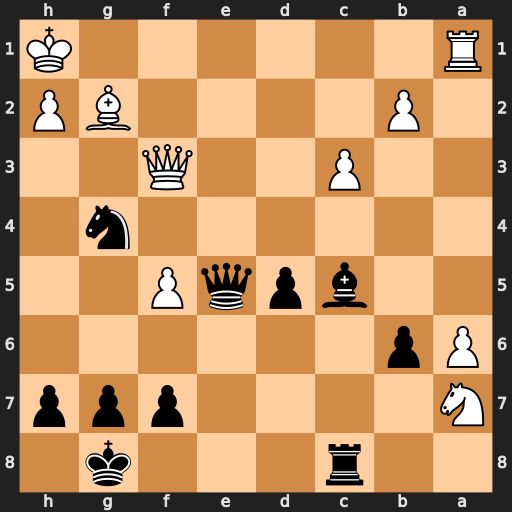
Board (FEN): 2r3k1/N4ppp/Pp6/2bpqP2/6n1/2P2Q2/1P4BP/R6K
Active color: b
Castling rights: -
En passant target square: -
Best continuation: Qxh2#